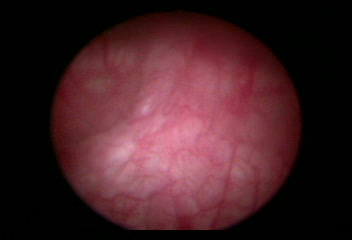
Modality: WLC
Class: Normal mucosa
Bladder cancer association: No